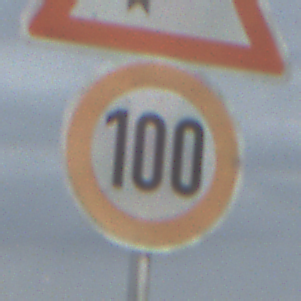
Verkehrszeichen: Geschwindigkeit100
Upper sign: KurveRechts
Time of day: Night
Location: Outdoor (Nature)
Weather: Overcast
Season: NotSpecified
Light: Artificial